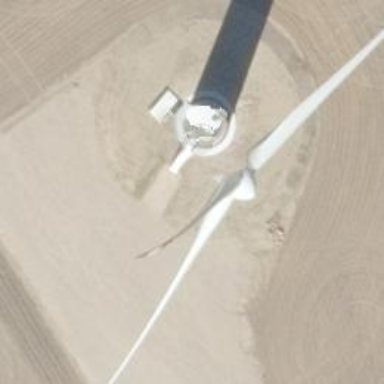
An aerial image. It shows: Horizontal axis wind turbine generating power from wind energy.